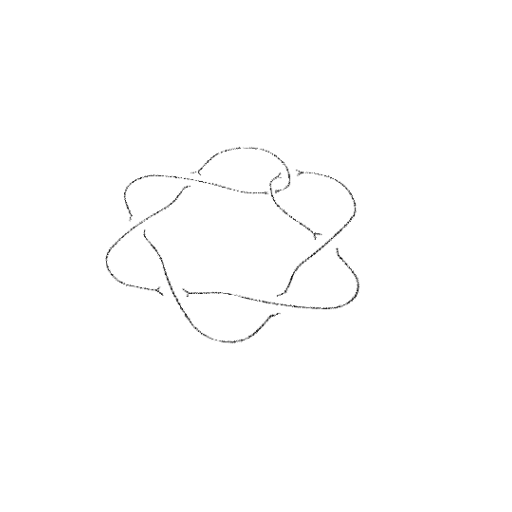
Crossing number: 7